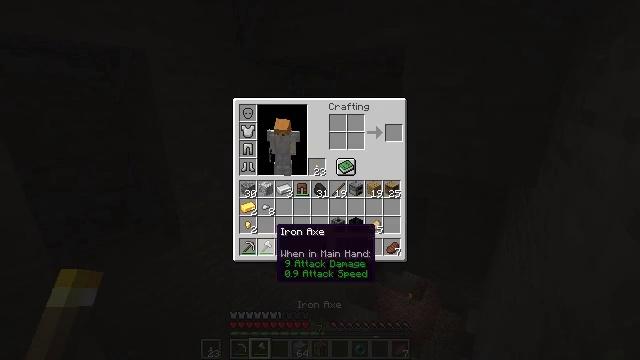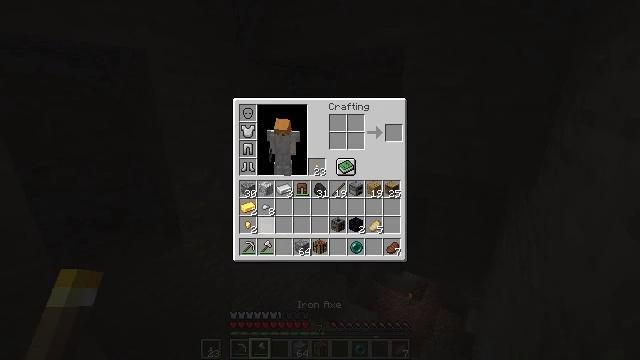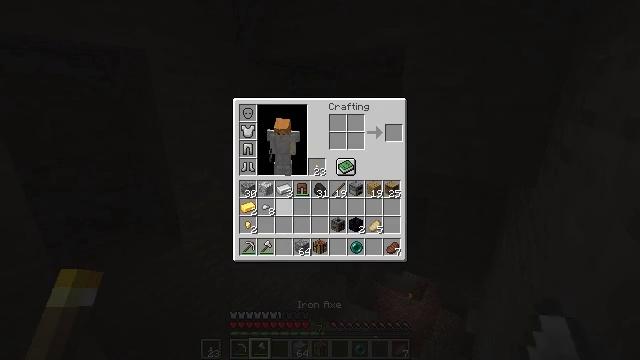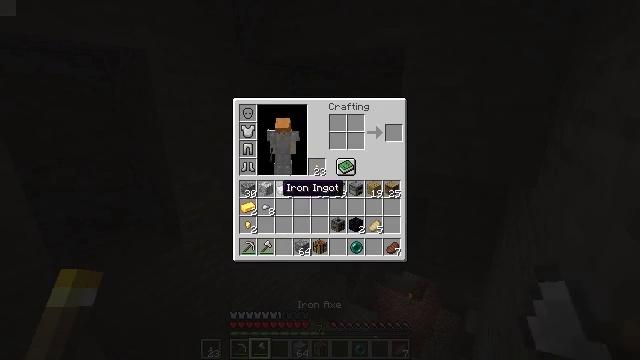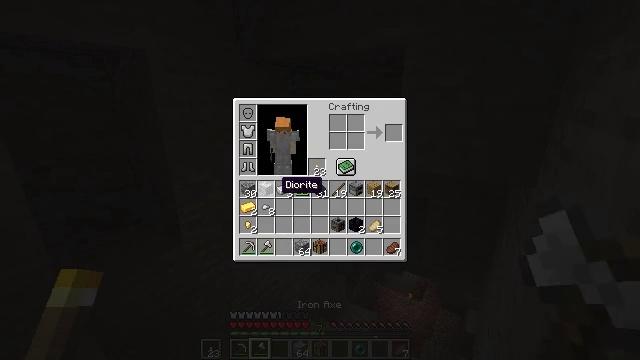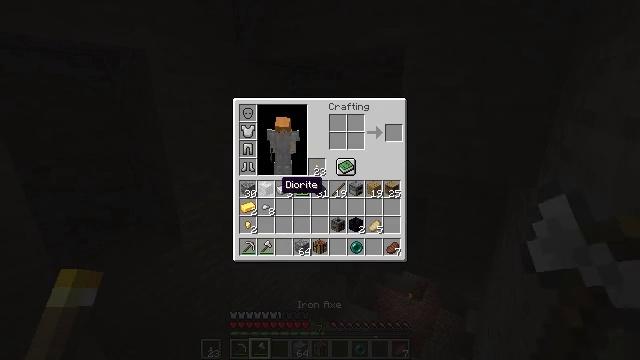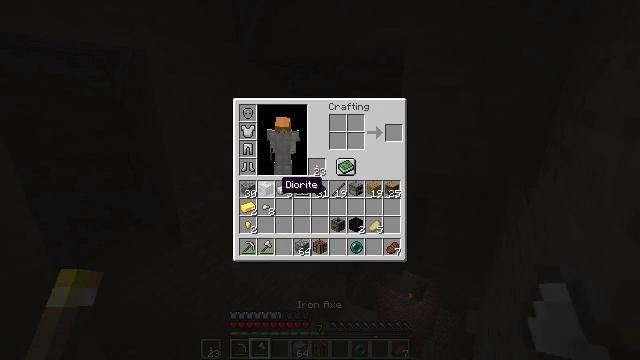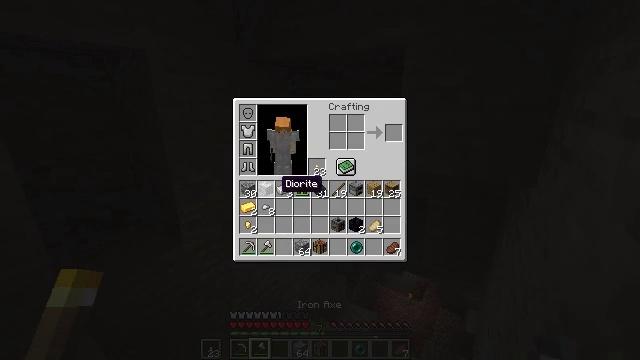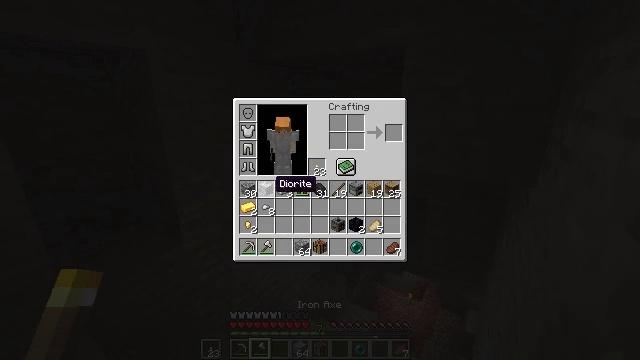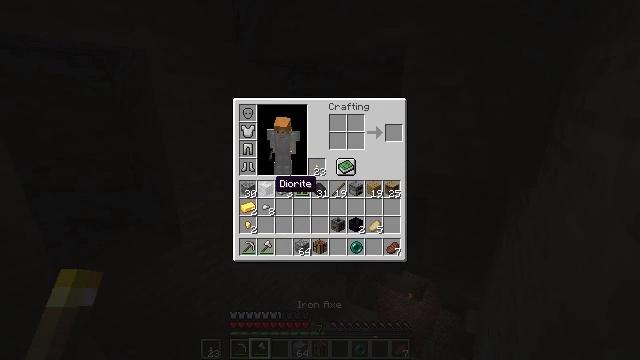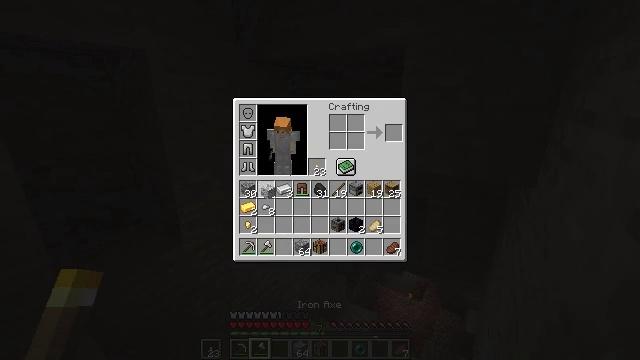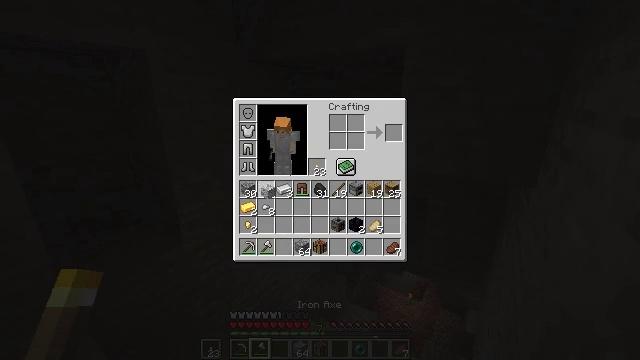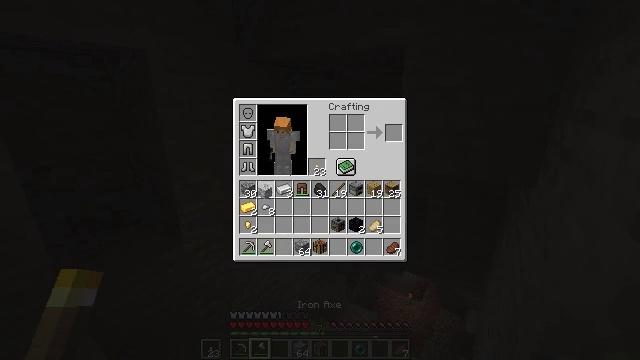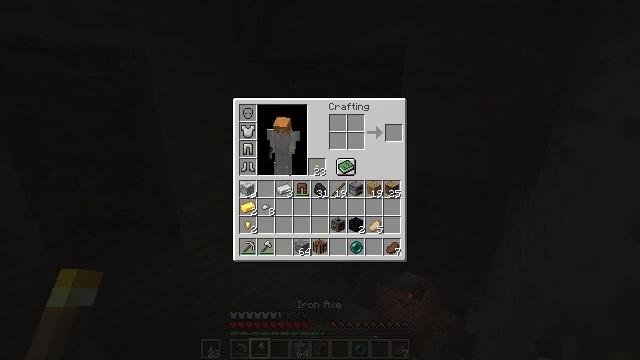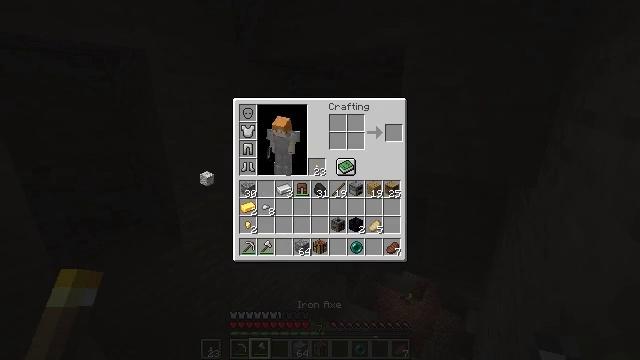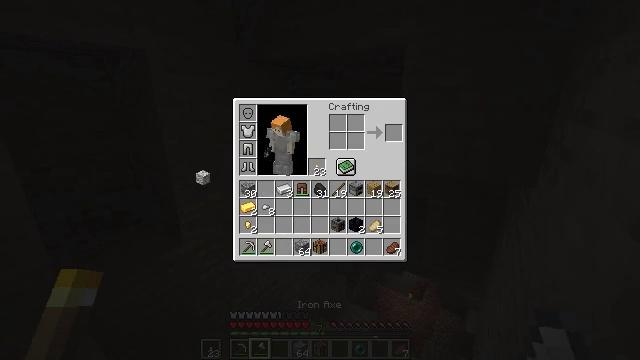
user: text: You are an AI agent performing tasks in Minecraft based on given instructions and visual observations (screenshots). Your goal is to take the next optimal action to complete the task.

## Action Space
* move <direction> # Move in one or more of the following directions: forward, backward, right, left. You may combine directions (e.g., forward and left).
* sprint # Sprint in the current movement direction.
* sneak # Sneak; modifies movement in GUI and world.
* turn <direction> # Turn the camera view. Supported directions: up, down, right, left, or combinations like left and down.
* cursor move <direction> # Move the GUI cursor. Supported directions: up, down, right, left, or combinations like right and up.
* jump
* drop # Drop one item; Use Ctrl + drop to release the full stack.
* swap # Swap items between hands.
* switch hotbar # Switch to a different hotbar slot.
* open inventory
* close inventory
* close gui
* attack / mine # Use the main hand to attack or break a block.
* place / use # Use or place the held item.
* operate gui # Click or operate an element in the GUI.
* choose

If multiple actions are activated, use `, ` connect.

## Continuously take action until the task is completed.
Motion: motion action
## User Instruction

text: Remove a diorite block from the inventory.
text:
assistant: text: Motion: cursor move up
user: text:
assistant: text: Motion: cursor move up
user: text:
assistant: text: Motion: cursor move up
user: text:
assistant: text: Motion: no_op
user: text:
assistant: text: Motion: no_op
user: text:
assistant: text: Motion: no_op
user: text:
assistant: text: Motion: no_op
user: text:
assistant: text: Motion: no_op
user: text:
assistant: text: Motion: no_op
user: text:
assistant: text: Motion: operate gui
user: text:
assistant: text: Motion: operate gui
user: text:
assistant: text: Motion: operate gui
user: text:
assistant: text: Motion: cursor move left
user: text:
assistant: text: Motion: cursor move left and up
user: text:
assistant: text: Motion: no_op
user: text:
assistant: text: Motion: operate gui
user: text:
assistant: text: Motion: operate gui
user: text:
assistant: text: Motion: operate gui
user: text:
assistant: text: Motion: no_op
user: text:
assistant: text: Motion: no_op
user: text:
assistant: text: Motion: no_op
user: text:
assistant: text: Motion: no_op
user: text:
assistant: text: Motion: no_op
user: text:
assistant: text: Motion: no_op